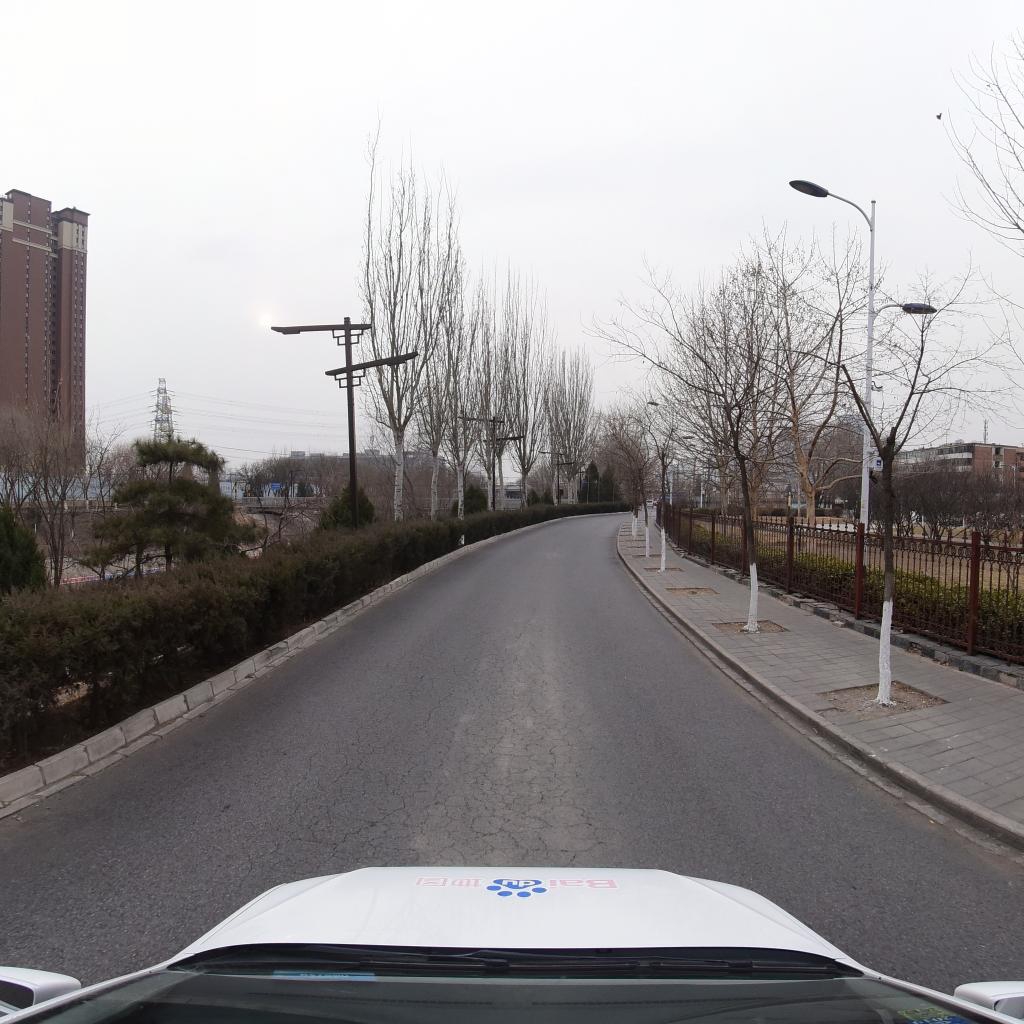
Region: Fengtai
Road damage annotations: alligator crack